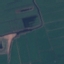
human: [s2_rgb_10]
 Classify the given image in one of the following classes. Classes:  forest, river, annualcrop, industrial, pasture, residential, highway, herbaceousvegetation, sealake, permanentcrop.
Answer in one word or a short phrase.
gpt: Pasture